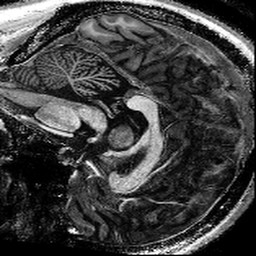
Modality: T1w
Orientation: sagittal
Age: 30
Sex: female
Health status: healthy
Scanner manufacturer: siemens
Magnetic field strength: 9.4 T
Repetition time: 6 s
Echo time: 0.003 s